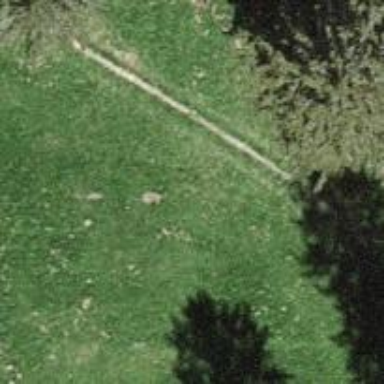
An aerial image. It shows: Grass path.